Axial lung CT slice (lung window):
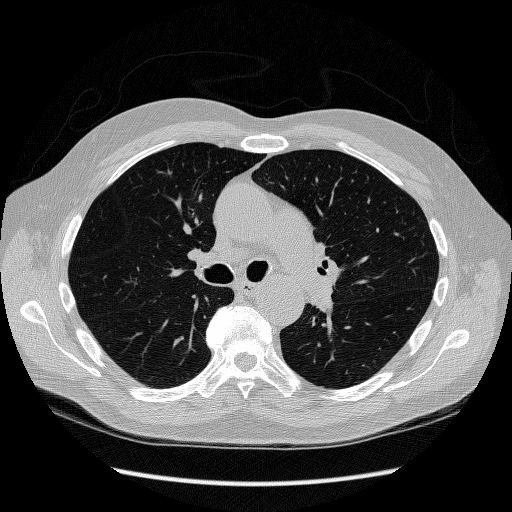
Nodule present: no